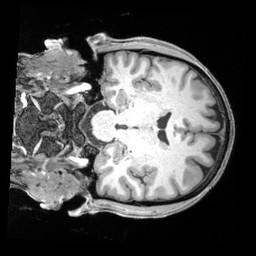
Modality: T1w
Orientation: coronal
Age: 46
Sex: male
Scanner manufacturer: siemens
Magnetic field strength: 3 T
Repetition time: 2.4 s
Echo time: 0.00195 s